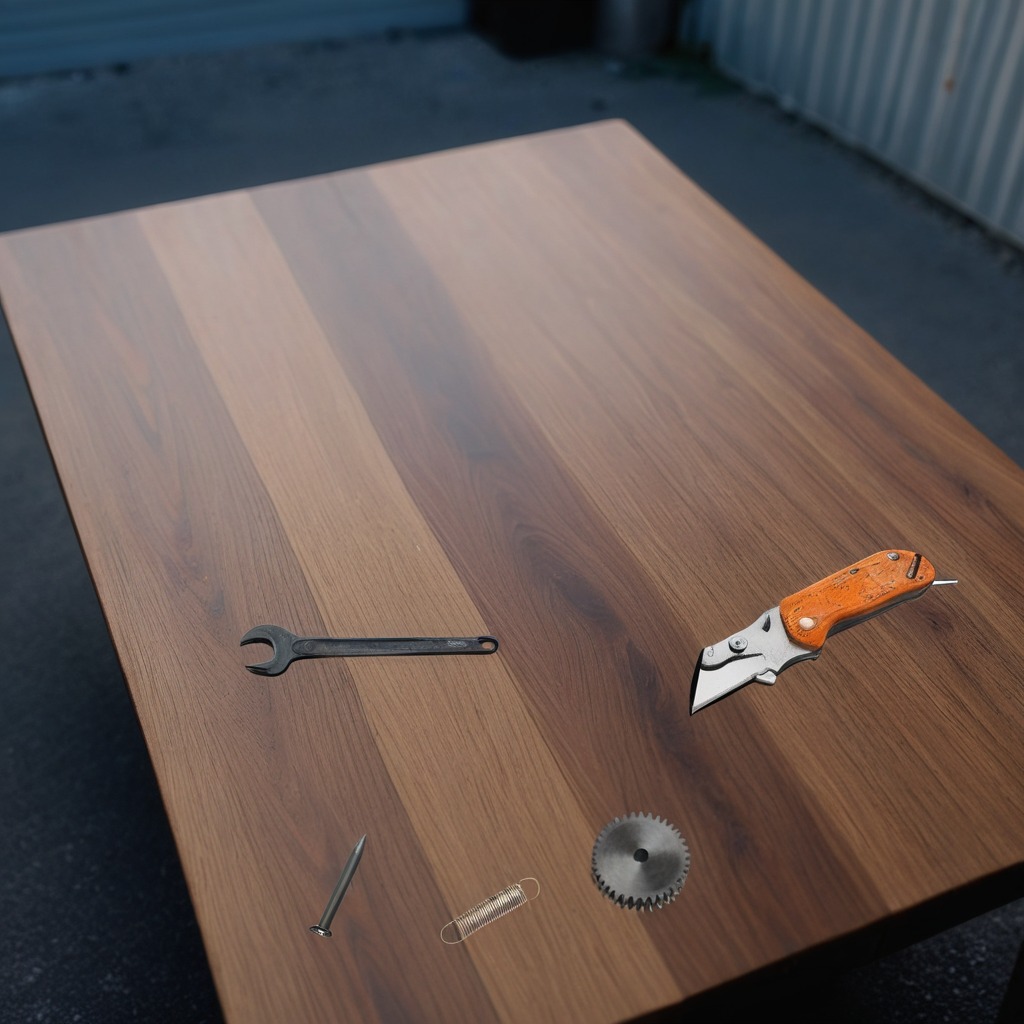
A steel gear with teeth, a utility knife, an iron nail, a coiled metal spring, and a wrench are lying on the old table.